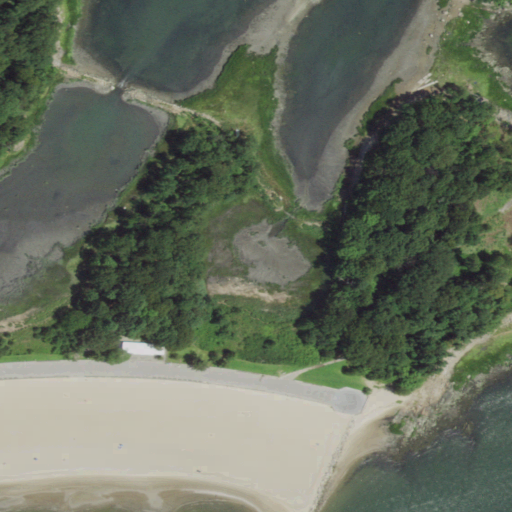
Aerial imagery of island in New York named Twin Island containing herbaceous wetlands, open water, barren land, low intensity development, open development, shrub, medium intensity development, deciduous forest, and high intensity development